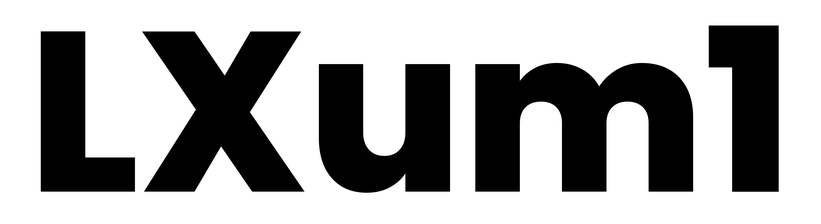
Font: Poppins-ExtraBold